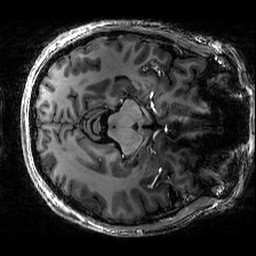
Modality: T1w
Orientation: axial
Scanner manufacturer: siemens
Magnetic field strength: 6.98 T
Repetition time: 2.5 s
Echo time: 0.00288 s